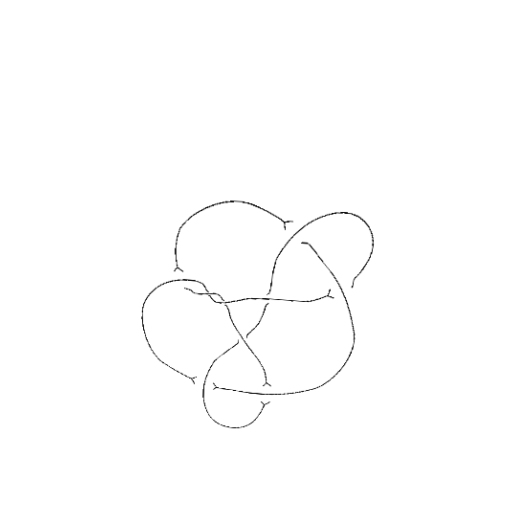
Crossing number: 9